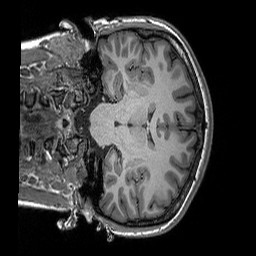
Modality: T1w
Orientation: coronal
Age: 23
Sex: female
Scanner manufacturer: siemens
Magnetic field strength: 3 T
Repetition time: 2.3 s
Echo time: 0.00306 s